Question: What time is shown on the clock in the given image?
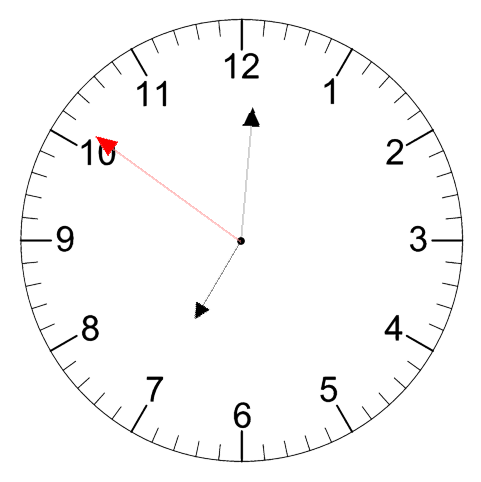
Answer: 07:00:51